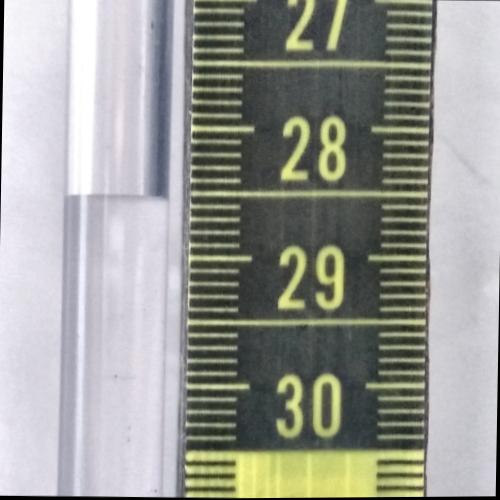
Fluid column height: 28.5 cm